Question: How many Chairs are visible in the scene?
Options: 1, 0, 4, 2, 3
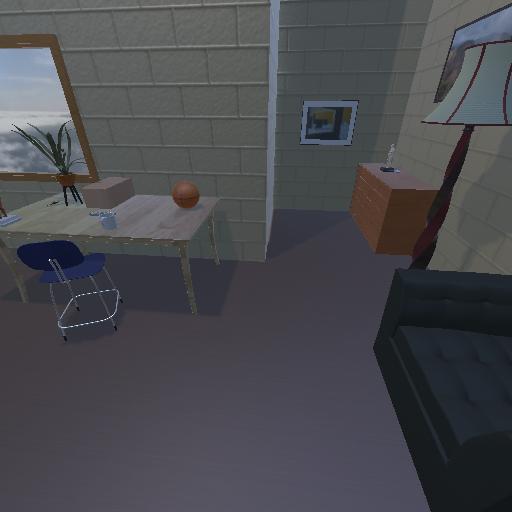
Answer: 1